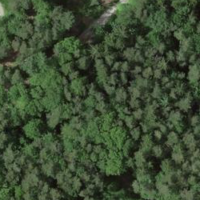
EUNIS habitat code: 44
Species observed at this site:
Vaccinium myrtillus
Fagus sylvatica
Oxalis acetosella